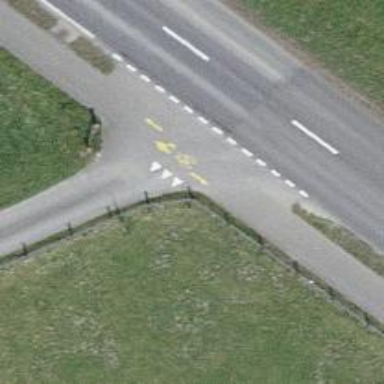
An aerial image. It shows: Unmarked crossing on the road.